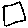
Label: square